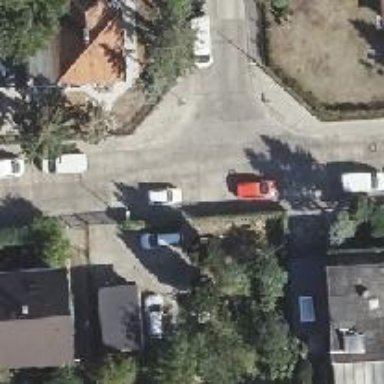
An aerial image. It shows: Residential road with sidewalks on both sides.